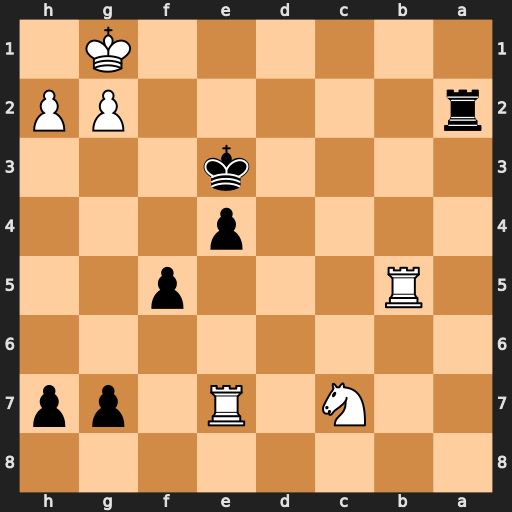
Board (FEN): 8/2N1R1pp/8/1R3p2/4p3/4k3/r5PP/6K1
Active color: b
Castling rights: -
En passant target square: -
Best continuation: Ra1+ Rb1 Rxb1#